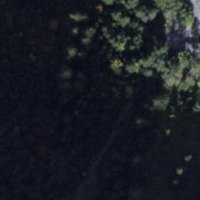
EUNIS habitat code: 43
Species observed at this site:
Astrantia major
Geum rivale